Question: We are in the process of upgrading our already published native apps available on all the three stores,with a new version developed with .
In order to be able to upgrade the app in the stores, we need to publish them specifying the correct versions and correct package-id for each platform.
We need to compile our solution specifying a custom manifest/plist where we will set the correct version and package.
VisualStudio Tools for Apache Cordova has a general settings for all the platforms:

Reading the <URL>, it seems that it is also possible to specify platform-specific configuration files:
>
Place the custom AndroidManifest.xml file in
the res/native/android folder to configure settings such as custom
intents. Use the generated version of the file in the
bld/Debug/platforms/android folder after building a Debug
configuration of the project for Android.
Place a custom Info.plist file in the res/native/ios/config.xml display name folder
to override settings like splashscreens or icons. The Info.plist
filename must be renamed as follows: config.xml display
name-Info.plist. You can find sample versions of these files in the
cordova-ios GitHub repository, or you can use the generated version
for your app from the build folder on your Mac (when using the remote
agent) under the build number/cordovaApp folder.
Place the custom WMAppManifest.xml file in the
res/native/wp8/Properties folder. Use the generated version of the
file in the bld/Debug/platforms/wp8/Properties folder after building
the project for Windows Phone 8.
We have started our experiment with IOS trying to add a "patched" 'XXX-Info.plist' as stated in the documentation, but we get this error on compile time:
> Automatic provisioning profile selection unavailable: A bundle
identifier is required for automatic provisioning profile selection.
Either enter a bundle identifier in the Info.plist, or select a
provisioning profile to use in the build settings
Removing the XXX-Info.plist, the solutions builds without any problem.
Any hints?
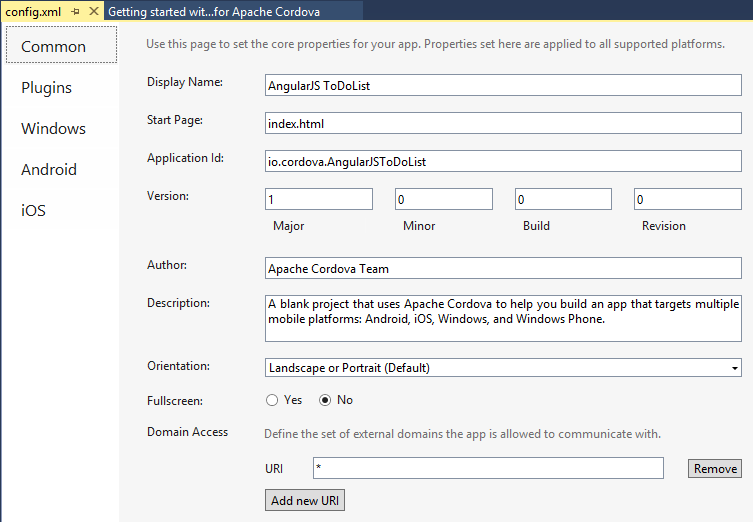
Answer: Try adding the following key to your Info.plist:
'''
<key>CFBundleIdentifier</key>
<string>your.bundle.id.goes.here</string>
'''
This bundle id should match the one used when generating your iOS provisioning profile on the iOS Dev Center.